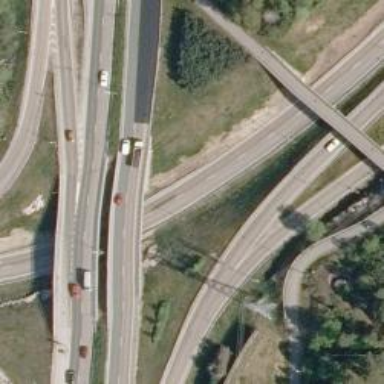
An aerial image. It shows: Bridge with asphalt surface carrying trunk highway.